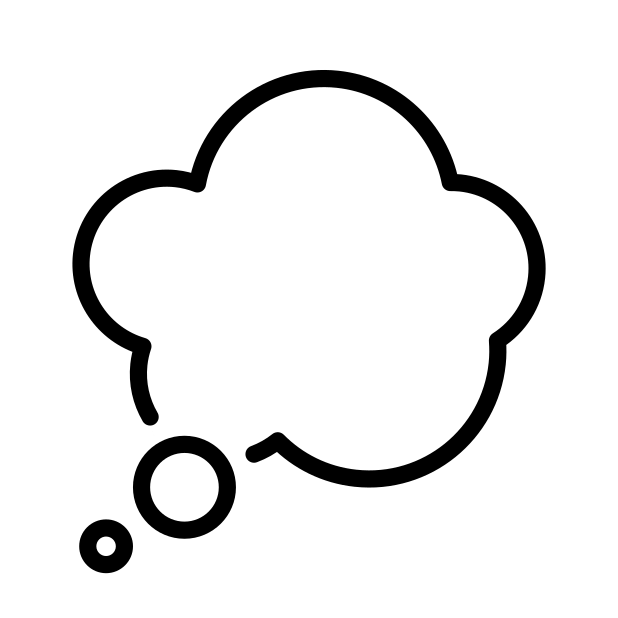
thought balloon